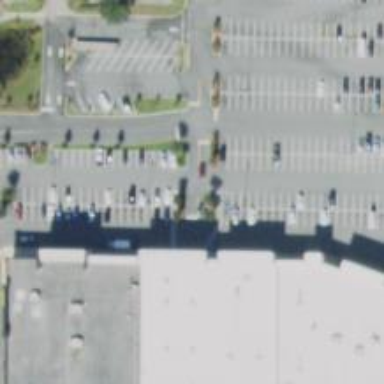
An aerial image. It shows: Parking space is available.